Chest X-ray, PA view. Patient: 31 years old, sex M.
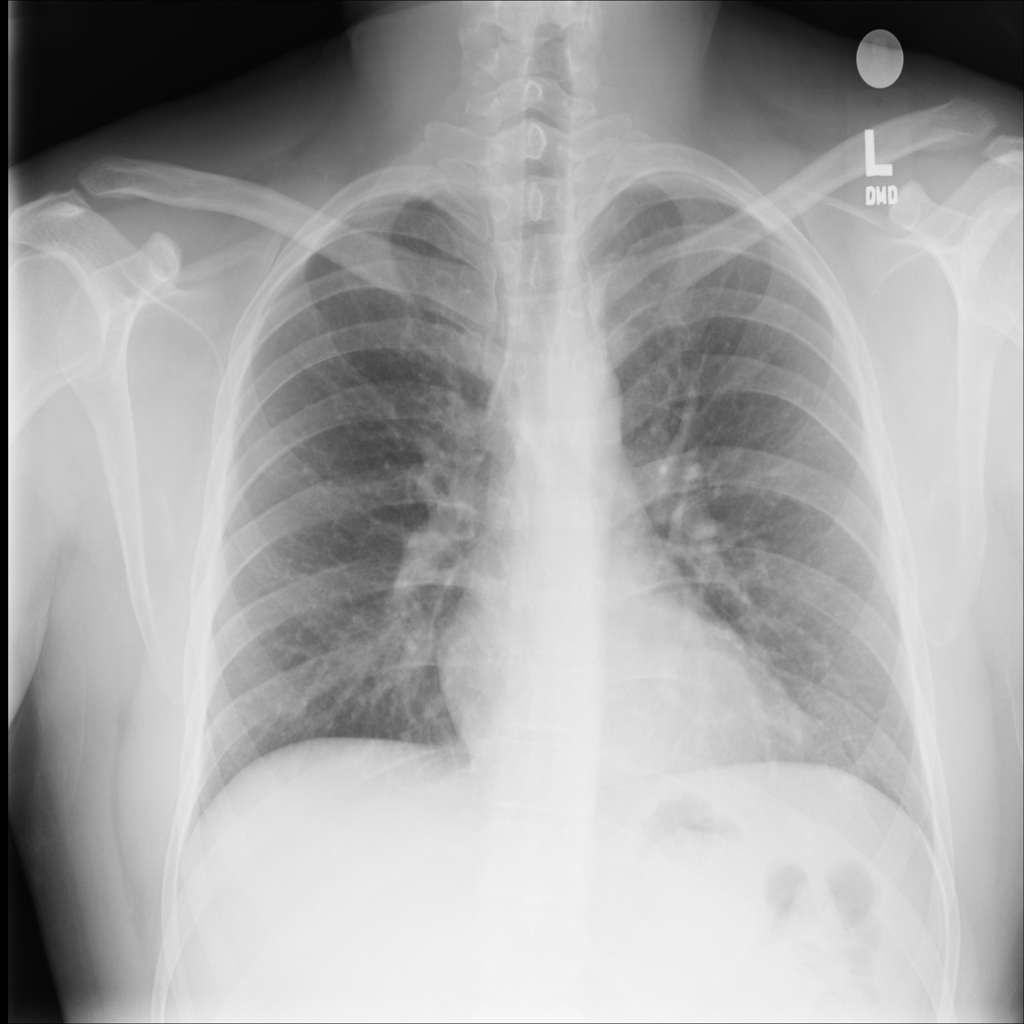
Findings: No Finding